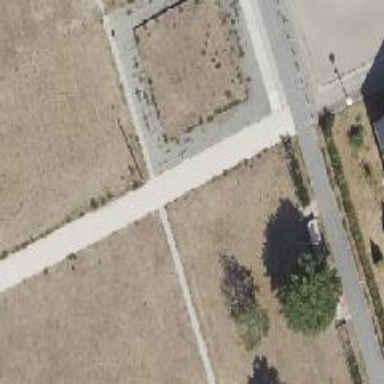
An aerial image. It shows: Paved footway.